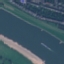
Land use / land cover class: River